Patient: sex M, age 25
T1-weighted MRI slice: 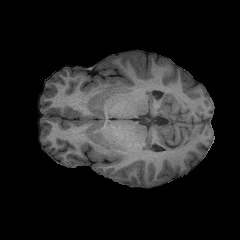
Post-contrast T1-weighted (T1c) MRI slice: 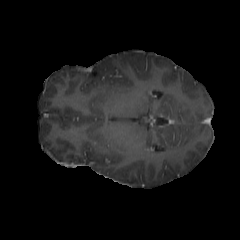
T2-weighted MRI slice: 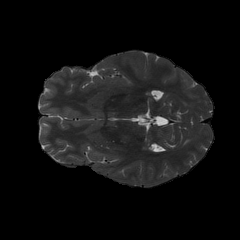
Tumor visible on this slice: no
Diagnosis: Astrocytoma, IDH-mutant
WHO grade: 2